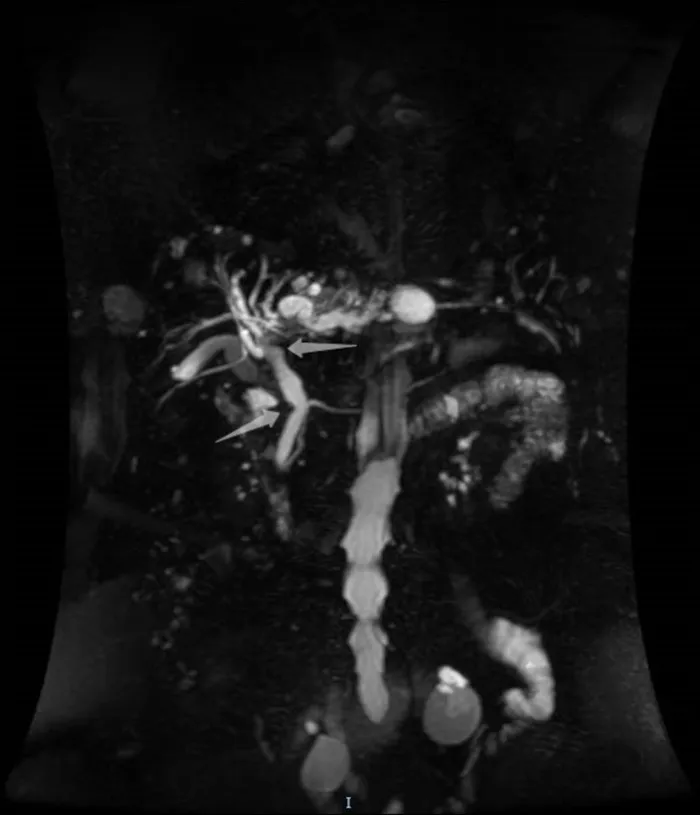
Magnetic resonance cholangiopancreatography showing a suspicious filling defect at the upper common bile duct.
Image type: radiology (mri)